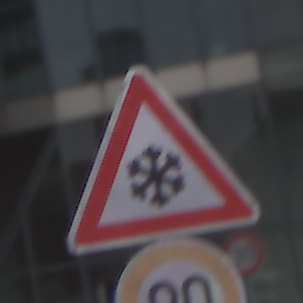
Verkehrszeichen: SchneeOderEisglaette
Zusatzzeichen unten: Geschwindigkeit90
Umgebung: Outdoor, Urban
Tageszeit: MorningAfternoon
Wetter: Overcast
Licht: Natural
Jahreszeit: NotSpecified
Kontrast: LowContrast